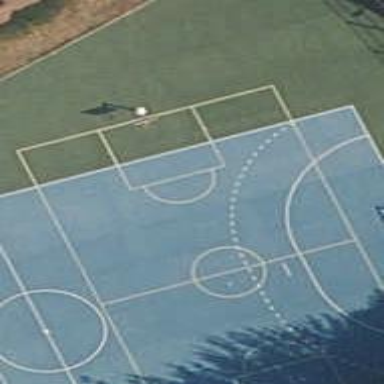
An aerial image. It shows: Basketball court located in leisure land pitch.